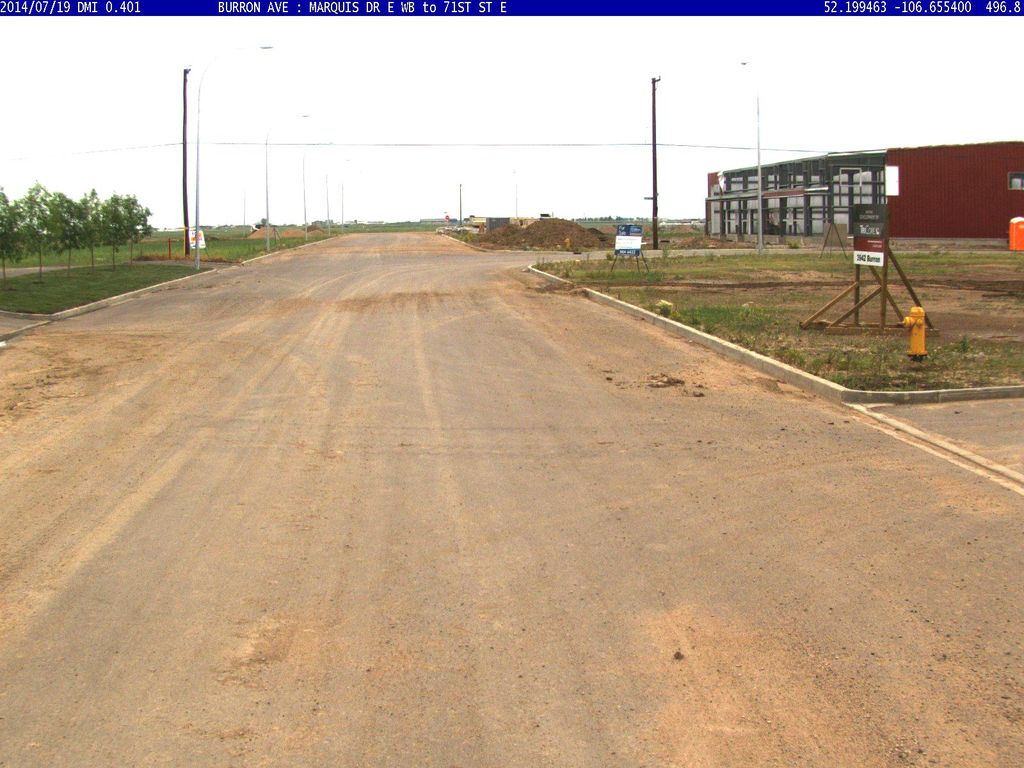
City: saskatoon